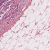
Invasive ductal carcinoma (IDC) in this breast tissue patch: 1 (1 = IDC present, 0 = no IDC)